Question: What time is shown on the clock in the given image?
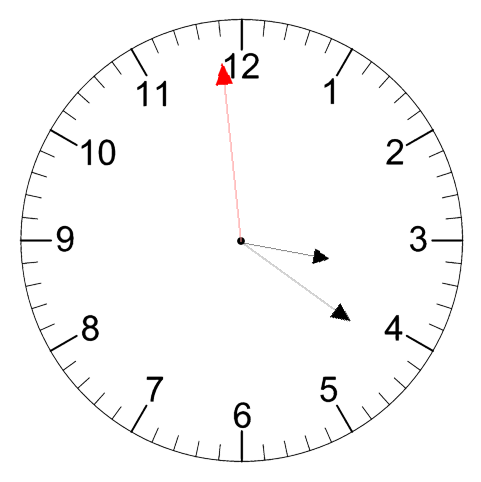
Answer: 03:20:59